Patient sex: F
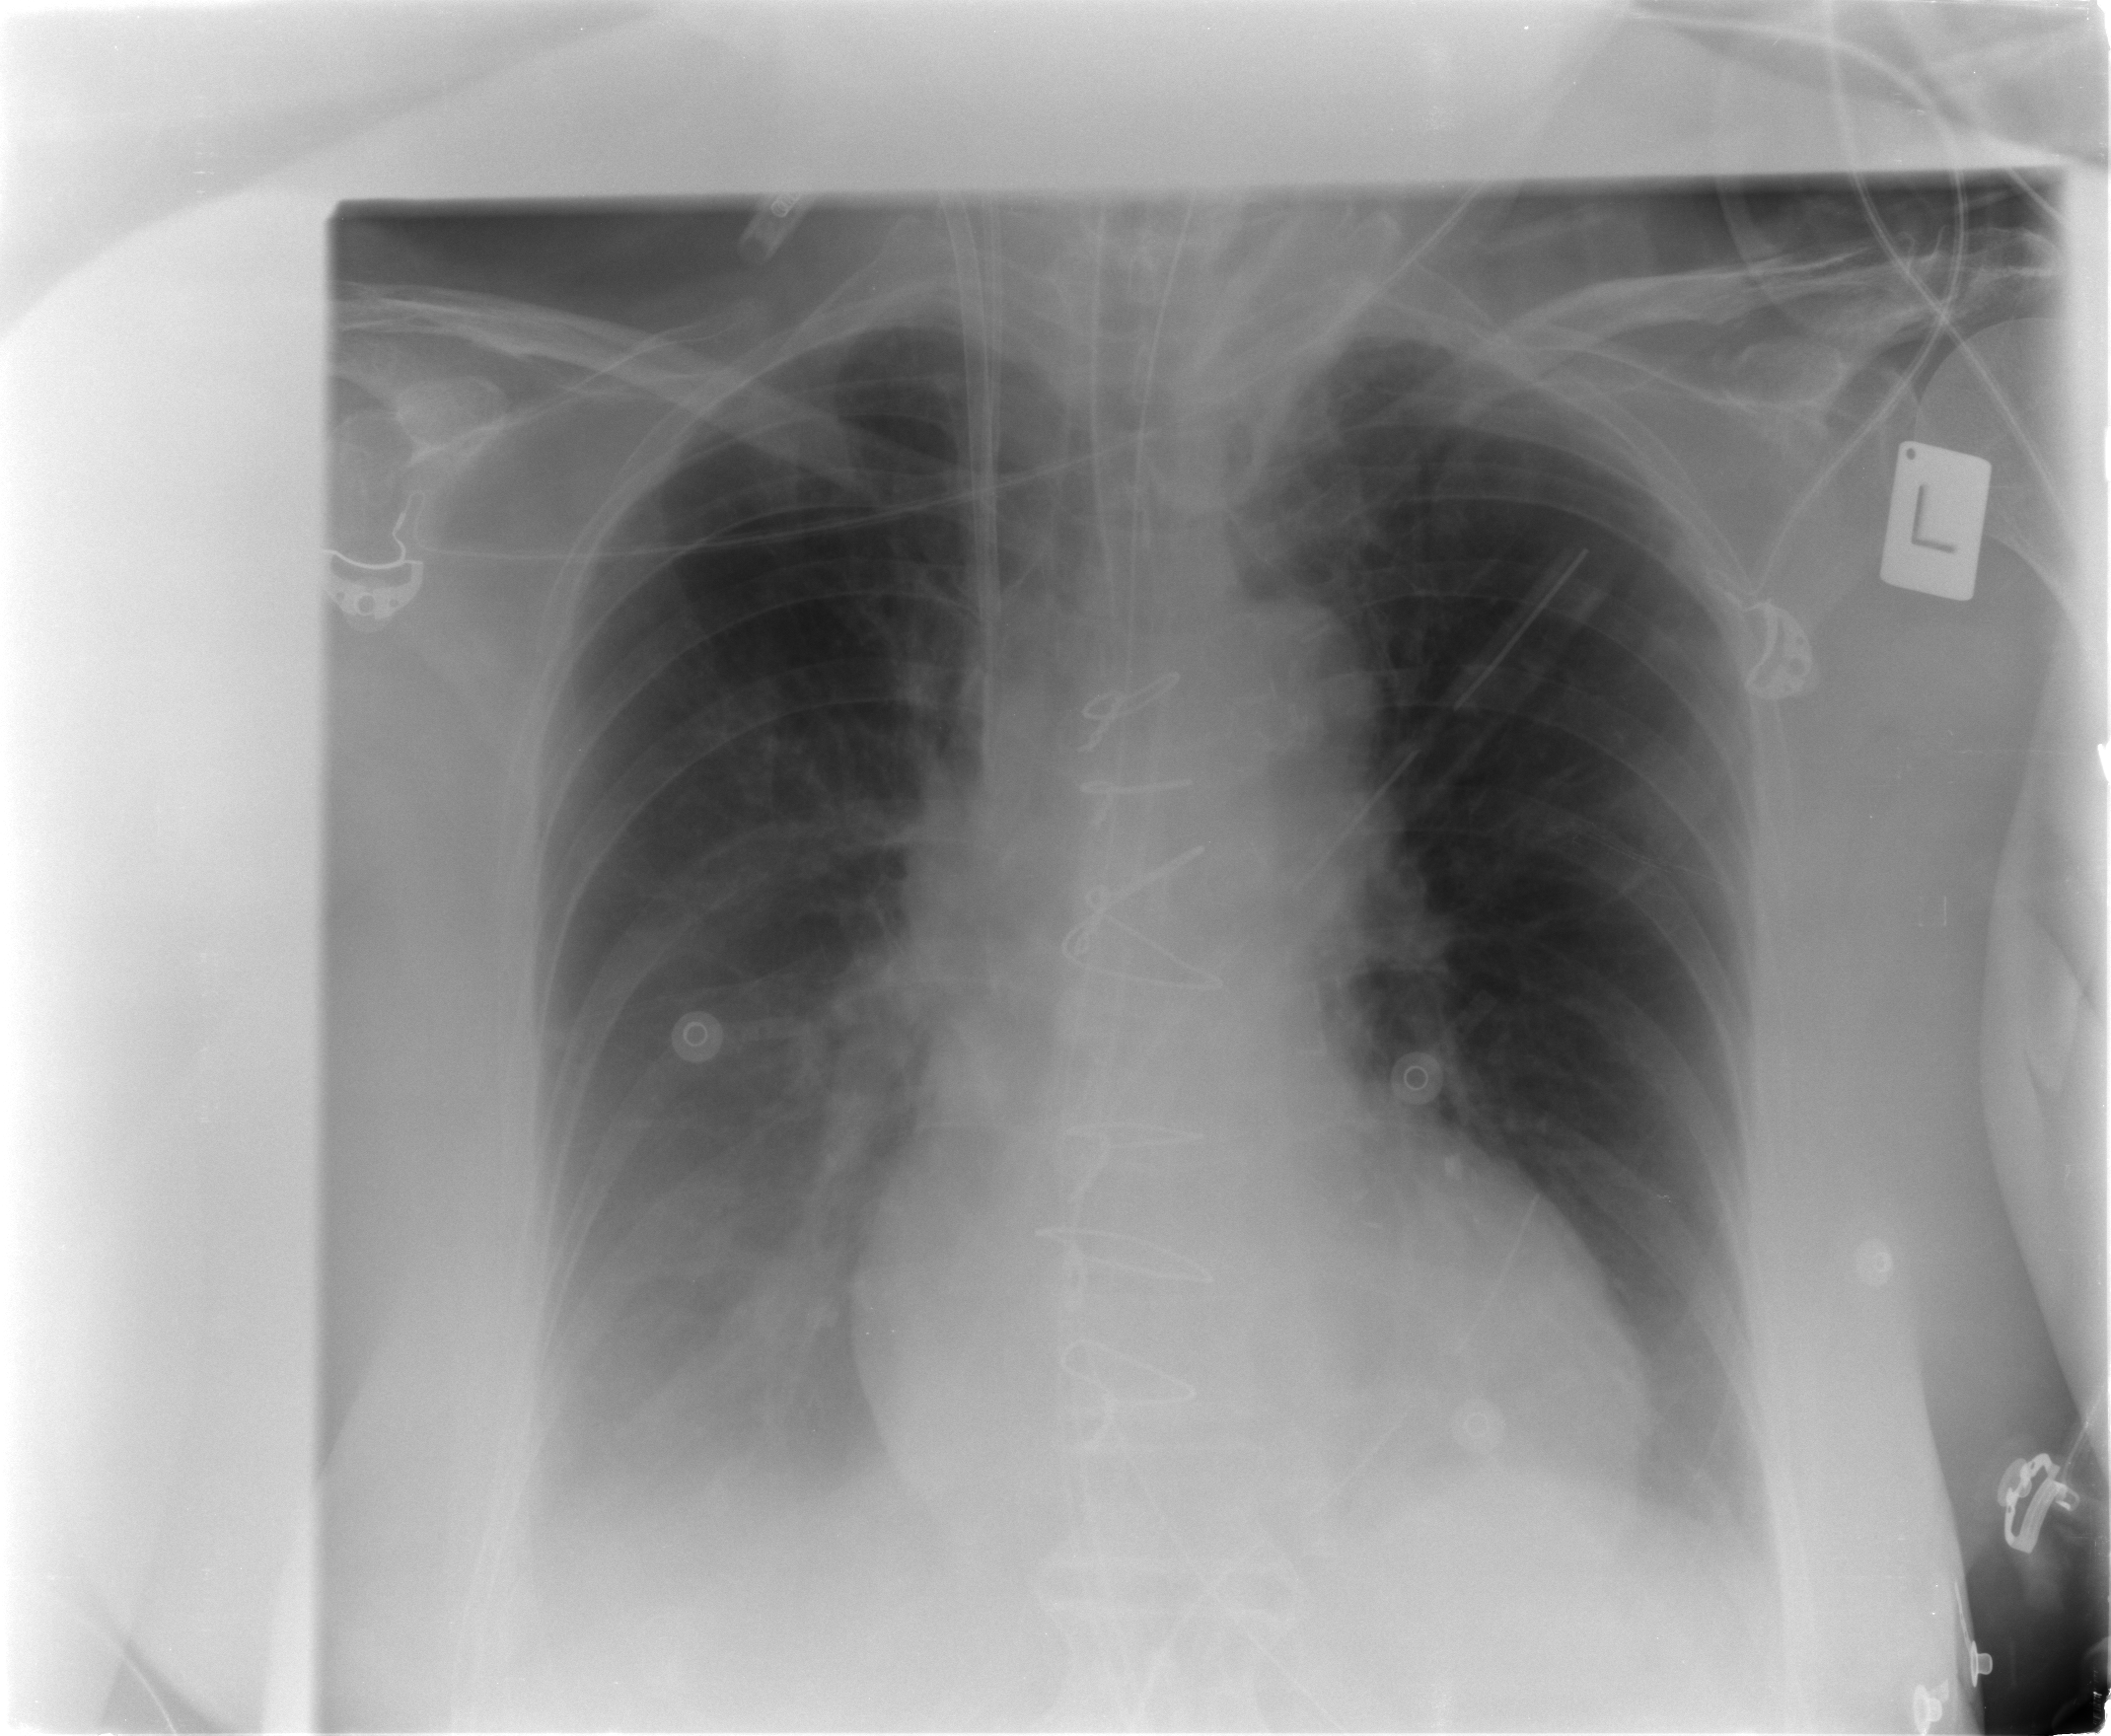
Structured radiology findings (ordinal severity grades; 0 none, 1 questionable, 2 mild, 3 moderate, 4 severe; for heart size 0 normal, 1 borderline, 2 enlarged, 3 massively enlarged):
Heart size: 0
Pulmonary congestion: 0
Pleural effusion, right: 2
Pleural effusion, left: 1
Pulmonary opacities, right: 0
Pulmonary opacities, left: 0
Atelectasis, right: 2
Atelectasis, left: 0